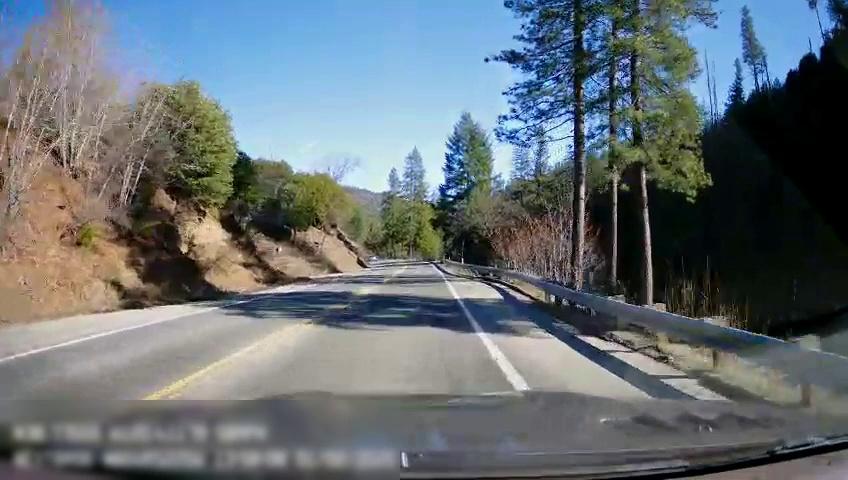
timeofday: Day
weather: Sunny
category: Drivable Space
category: Drivable Space
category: Lanes | Opposite Lane
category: Lanes | Current Lane
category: Lanes | Opposite Lane
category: Lanes | Current Lane